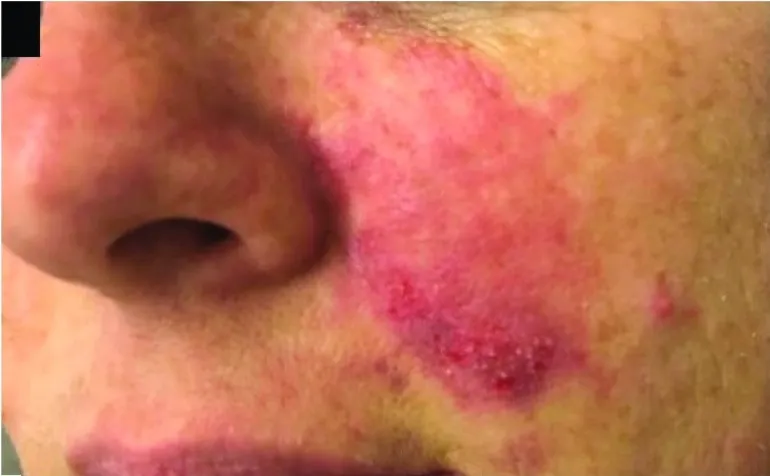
A 45-year-old woman with skin suffering in left naso-labial fold region after hyaluronic acid infiltration from dermal fillers. . There is an erythematous halo, blisters and livedo reticularis in the middle third of the left cheek.
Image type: endoscopy (gi_endoscopy)